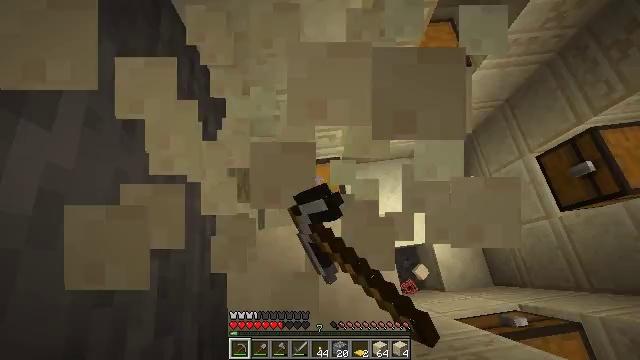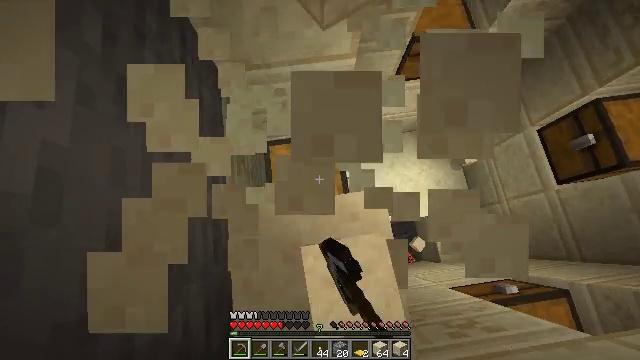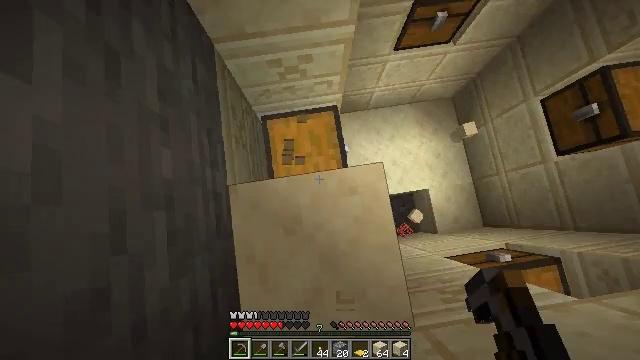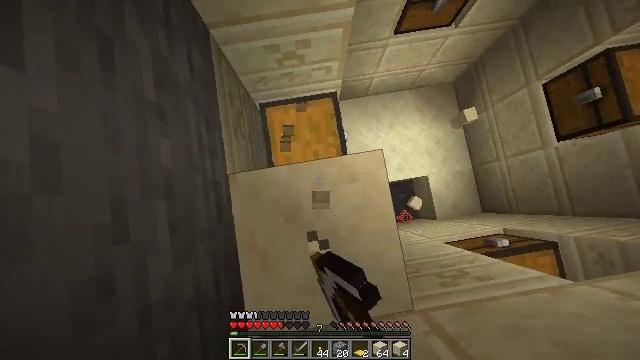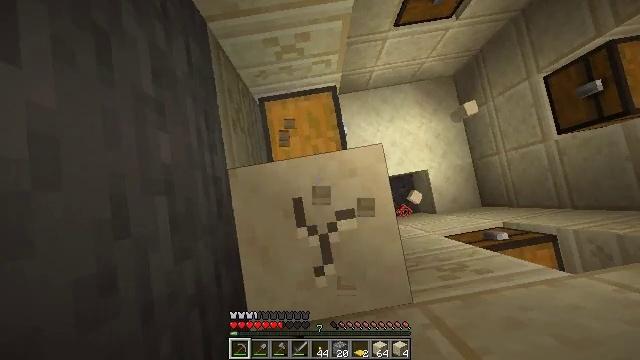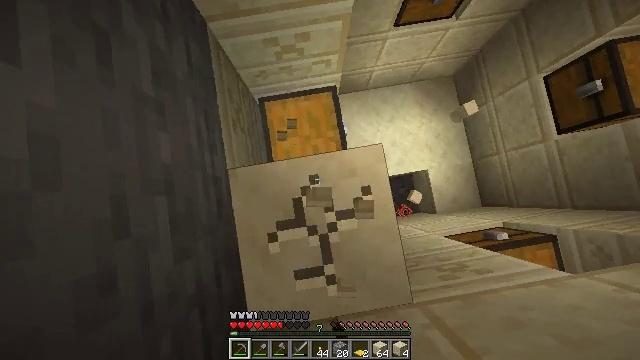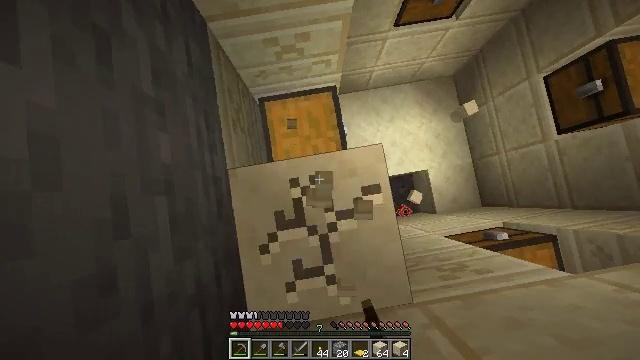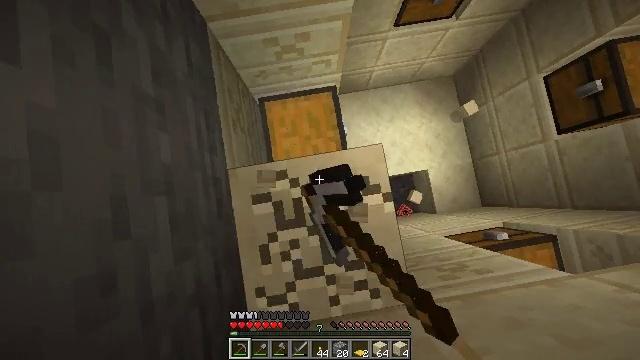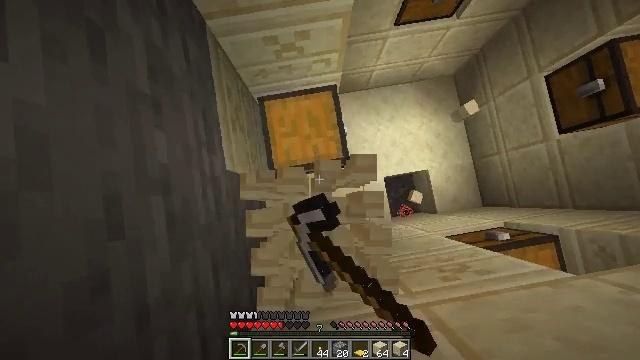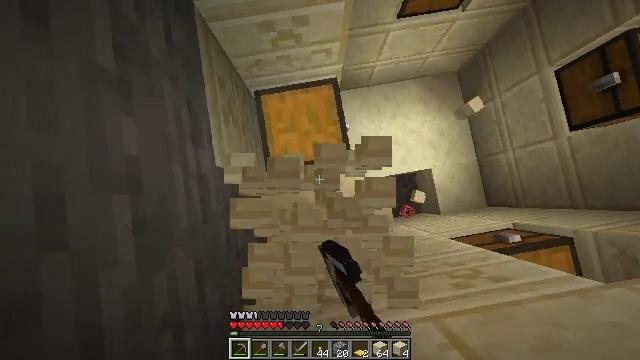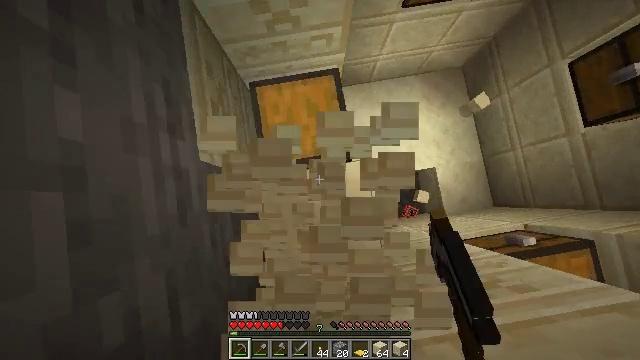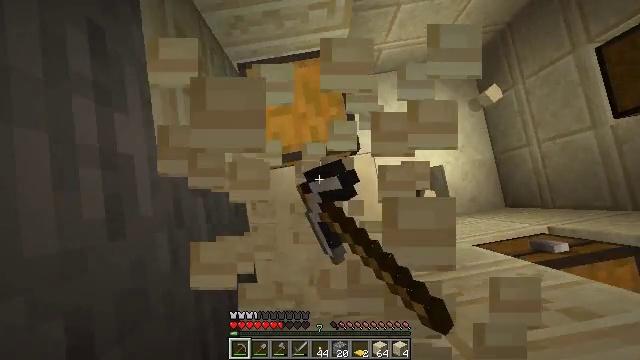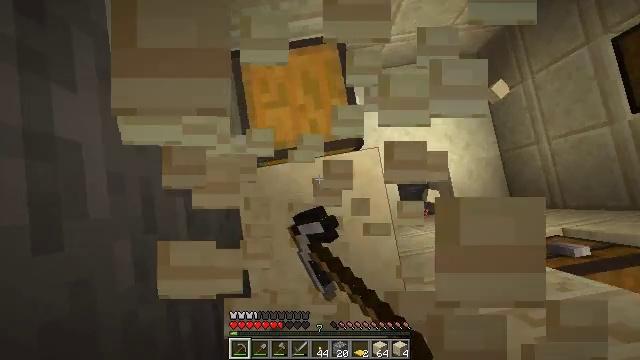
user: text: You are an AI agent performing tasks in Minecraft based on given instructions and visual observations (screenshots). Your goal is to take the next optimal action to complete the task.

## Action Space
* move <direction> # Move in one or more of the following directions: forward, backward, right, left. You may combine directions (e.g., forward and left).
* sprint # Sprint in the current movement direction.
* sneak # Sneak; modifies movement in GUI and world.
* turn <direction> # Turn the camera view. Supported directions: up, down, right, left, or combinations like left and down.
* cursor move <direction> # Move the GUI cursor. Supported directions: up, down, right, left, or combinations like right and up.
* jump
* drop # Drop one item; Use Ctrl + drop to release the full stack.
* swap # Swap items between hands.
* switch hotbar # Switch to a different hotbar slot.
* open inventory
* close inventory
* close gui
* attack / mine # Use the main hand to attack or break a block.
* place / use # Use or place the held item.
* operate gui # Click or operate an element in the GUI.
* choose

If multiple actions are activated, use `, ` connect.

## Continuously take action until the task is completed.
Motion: motion action
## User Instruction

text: Collect chiseled sandstone from an ancient structure.
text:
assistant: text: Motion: turn down, attack / mine
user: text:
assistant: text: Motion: turn down, attack / mine
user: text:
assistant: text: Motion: turn down, attack / mine
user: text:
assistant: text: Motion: turn down, attack / mine
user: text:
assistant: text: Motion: attack / mine
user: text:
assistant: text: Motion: attack / mine
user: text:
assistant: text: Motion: attack / mine
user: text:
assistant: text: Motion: attack / mine
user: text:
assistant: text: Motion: attack / mine
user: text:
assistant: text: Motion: attack / mine
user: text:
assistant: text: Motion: attack / mine
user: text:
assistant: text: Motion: attack / mine
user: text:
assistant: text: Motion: attack / mine